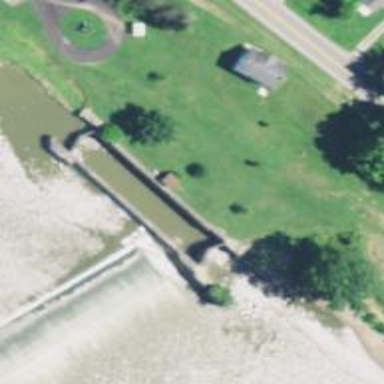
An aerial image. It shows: Lock gate on waterway.